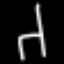
Label: chair